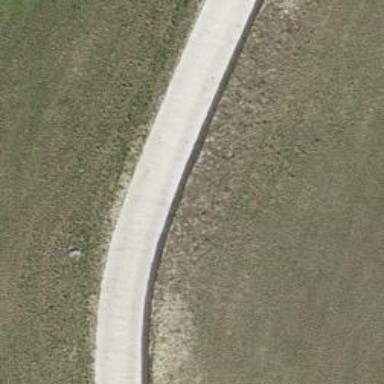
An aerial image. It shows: Track with grade3 tracktype.